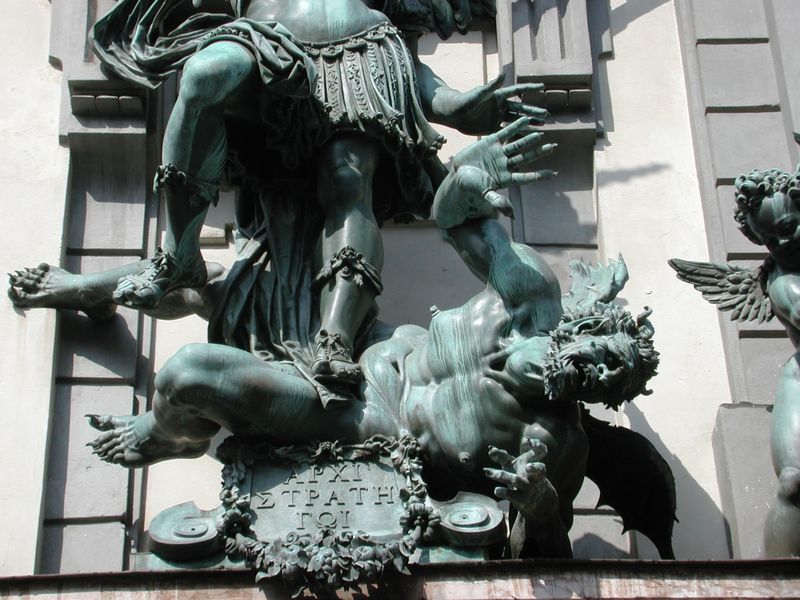
Titel: Hl. Michael als Sieger über Luzifer
Künstler: Hans Reichle
Standort: Augsburg, Zeughaus (EU - D - B)
Schlagwörter: kampf, umhang, grün, wand, architektur, engel, skulptur, detail, sandalen, bronze, plastik, krallen, sieg, teufel, griechisch, hörner, verloren, gefallen, michael, beischrift